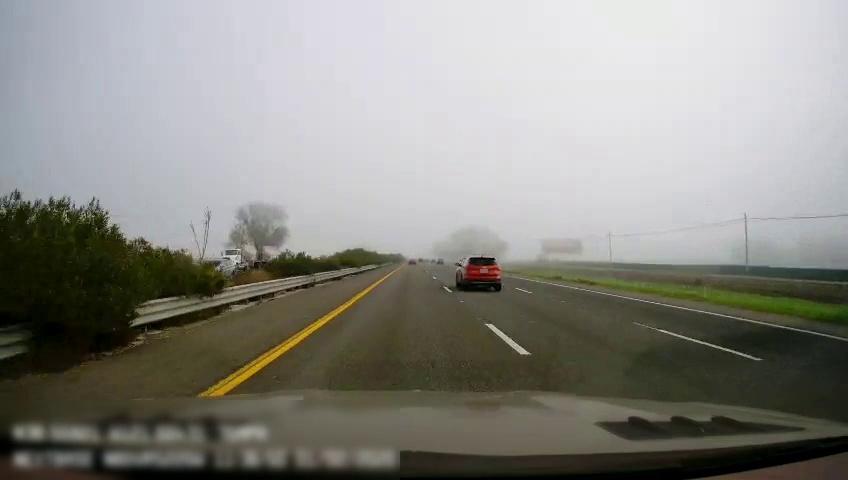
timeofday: Day
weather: Sunny
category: Drivable Space
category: Vehicles | SUV
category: Vehicles | Truck
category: Vehicles | SUV
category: Lanes | Current Lane
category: Lanes | Current Lane
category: Lanes | Alternate Lane
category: Lanes | Alternate Lane